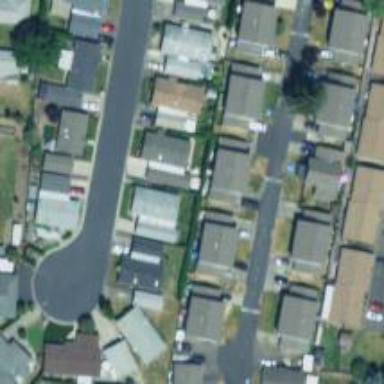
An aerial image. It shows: Residential area designated as trailer park.